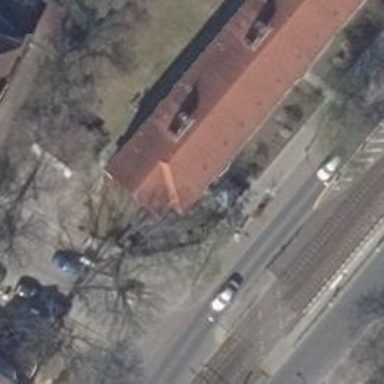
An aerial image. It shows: Restaurant.